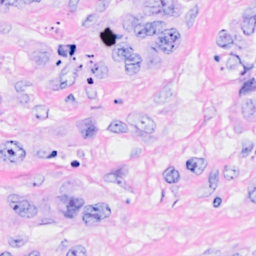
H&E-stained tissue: Breast